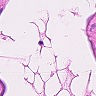
Metastatic tissue present: no